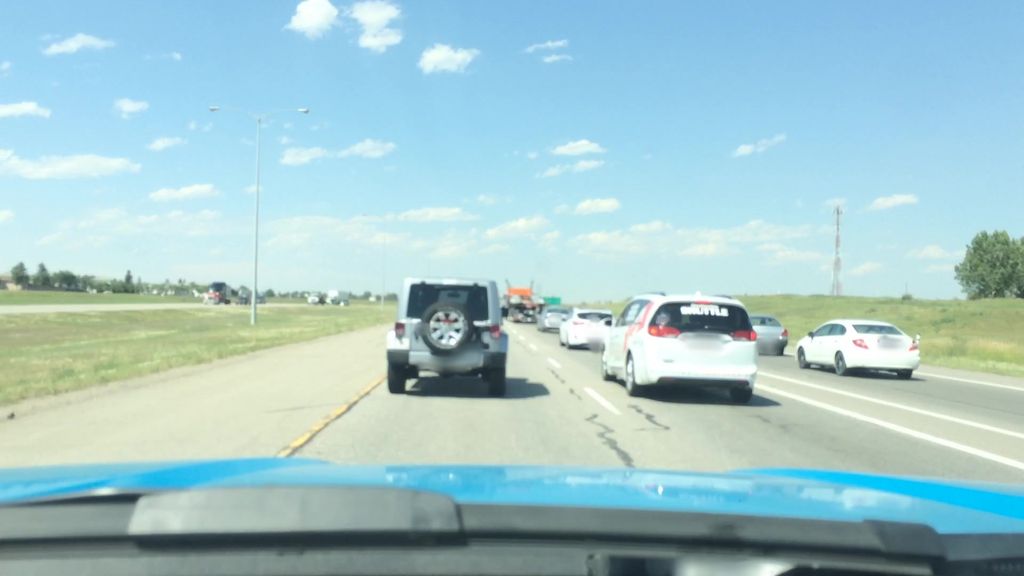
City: calgary